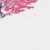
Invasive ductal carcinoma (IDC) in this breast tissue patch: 0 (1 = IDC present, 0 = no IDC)